Question: As shown in the image below, every time when I press F5/debug my app this line of messy numbers will appear at the right side of the emulator screen. Everything goes correctly as expected except this.

can anyone tell me why this strange thing happens? Thanks!
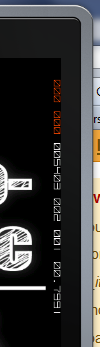
Answer: There are not quite messy.
Here is their meaning:
: Render Thread FPS
: User Interface Thread FPS
: Texture Memory Usage
: Surface Counter
: Intermedia texture count
Explanation:
: The number of frames per second that the independent simple animations and rendering thread is using. Keeping around 60 will provide a great experience, while a number of 30 fps will begin to show a poor experience to the end user.
Under 30 fps this counter will turn red in post-beta builds.
: The number of fps that the primary user interface thread is experiencing. Property change notifications, data binding, primary managed code execution, and animations not handled on the render thread use this threads' resources.
Turns red when the count is at or below 15 fps.
: A specialized memory counter indicating the video memory used for storing application textures.
: A count of the number of surfaces that are passed to the graphics chip.
: The number of intermediate textures created for compositing.
Reference: <URL>